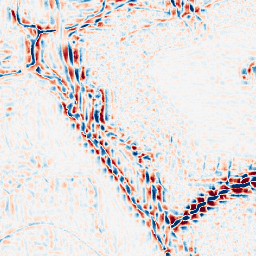
Category: wavelet
Decomposition family: wavelet_reverse_biorthogonal
Decomposition parameters: wavelet: rbio4.4
level: 3
Upsampling method: sinc_blackman
Upsampling parameters: scale: 2
kernel_size: 8
Upsampling scale: 2